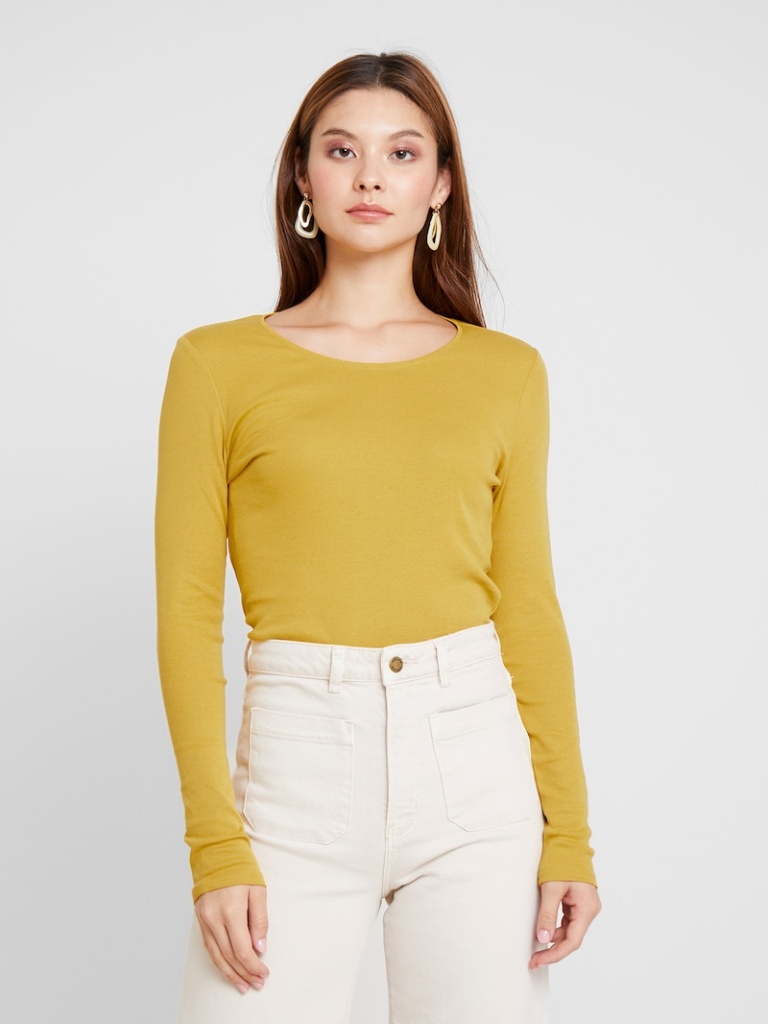
knit tight a long-sleeved with the sleeves down hip length Fully Tucked in crew top